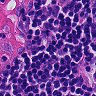
Metastatic tissue present: no